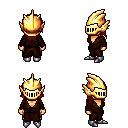
a pixel art fantasy rpg character, female body template, human, tanned skin, brown robe, gold greaves, red long hairstyle, gold helm, metal boots, four views (front, back, left, right), 2x2 character sprite sheet, small pixel art, hard edges, no anti-aliasing